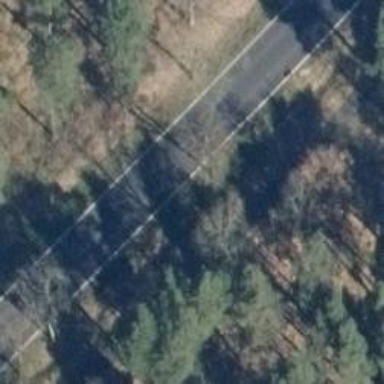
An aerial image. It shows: Secondary road with asphalt surface.